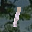
Label: 1